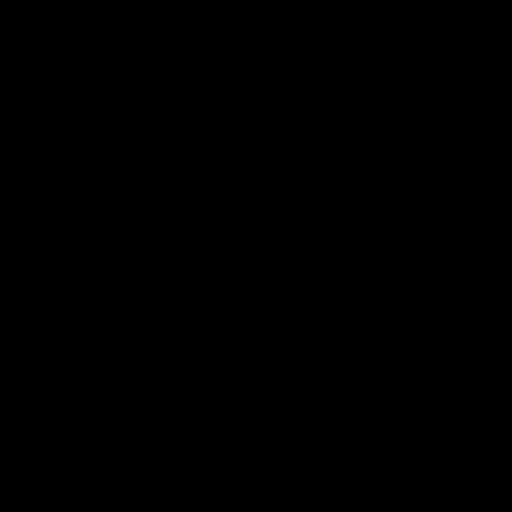
Tags: icon, FontAwesome, fa-icon, solid, square, full